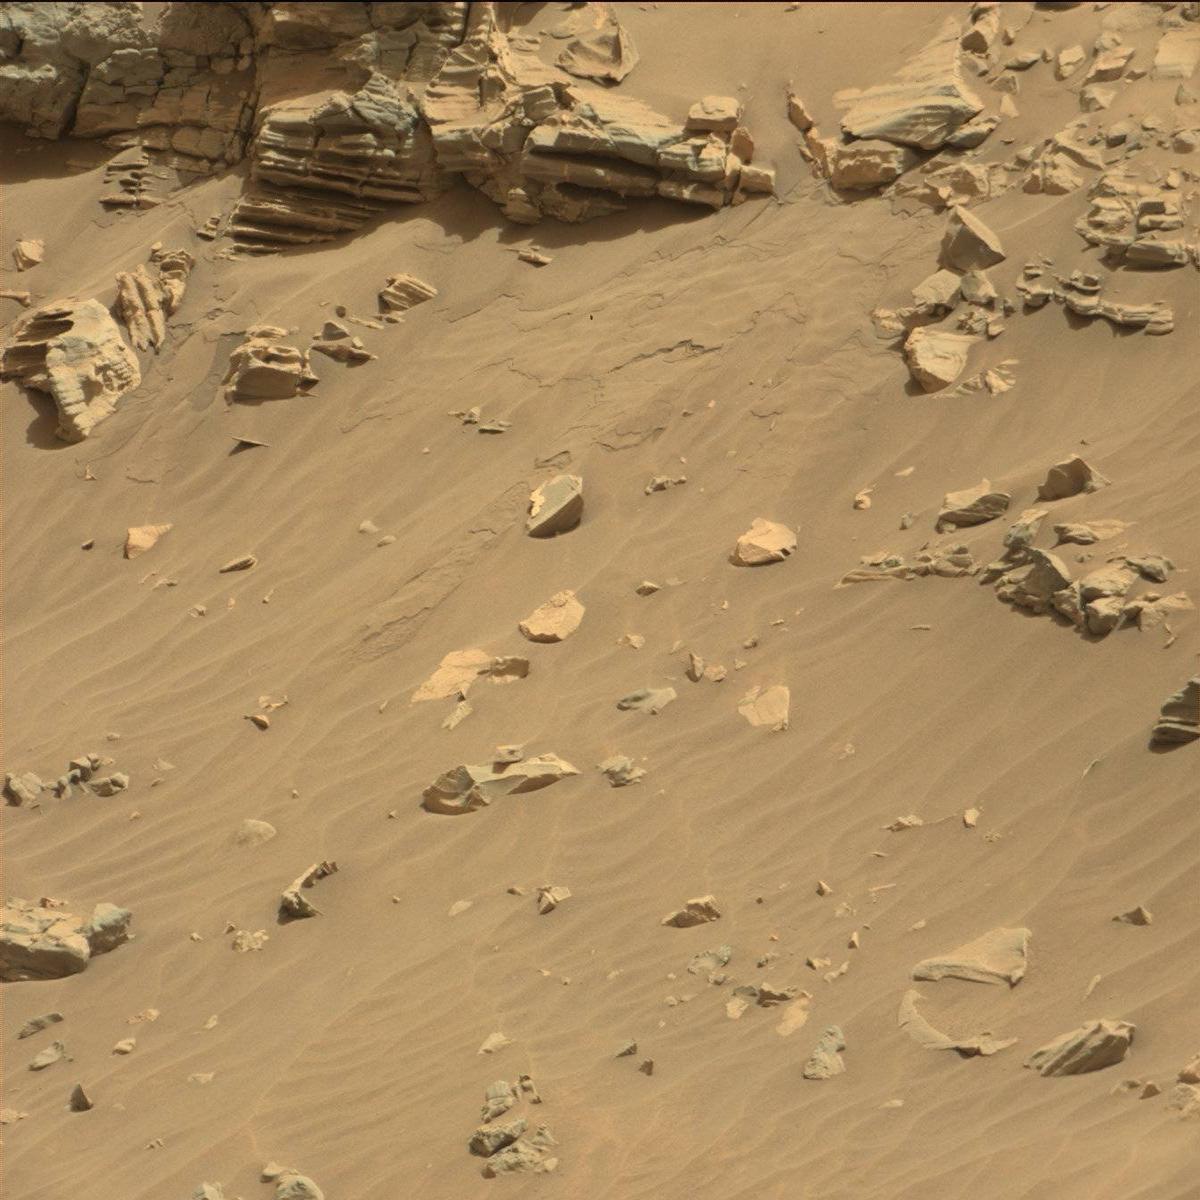
Terrain classes present: Bedrock, Sand / Soil